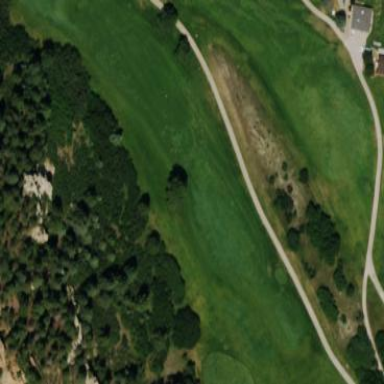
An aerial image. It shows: Golf fairway surrounded by grass.